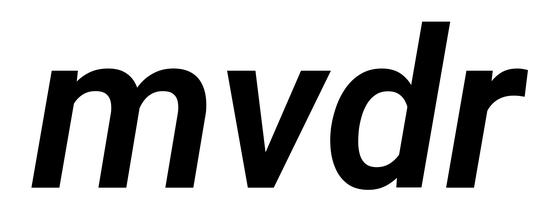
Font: Roboto-Italic_SemiBold_Italic